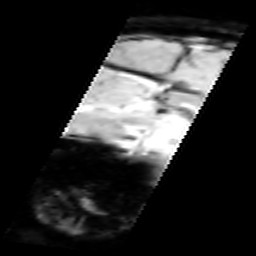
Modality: inplaneT2
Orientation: sagittal
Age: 21
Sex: female